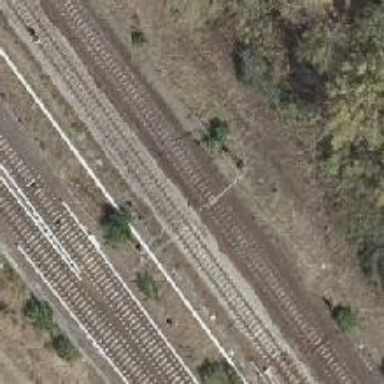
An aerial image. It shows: Milestone along the railway track with catenary mast.